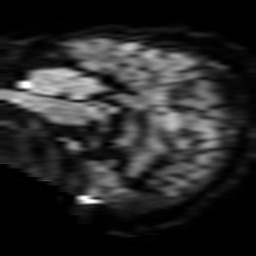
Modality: TRACE
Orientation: sagittal
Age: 56
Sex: male
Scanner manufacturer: philips
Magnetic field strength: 3 T
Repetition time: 3.332 s
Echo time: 0.076 s